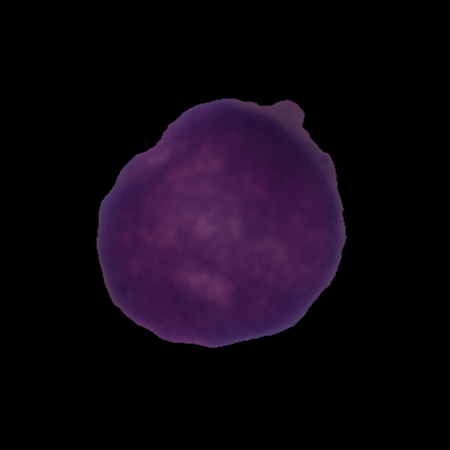
Label: cancer